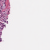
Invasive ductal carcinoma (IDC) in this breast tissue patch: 1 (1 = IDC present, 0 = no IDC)